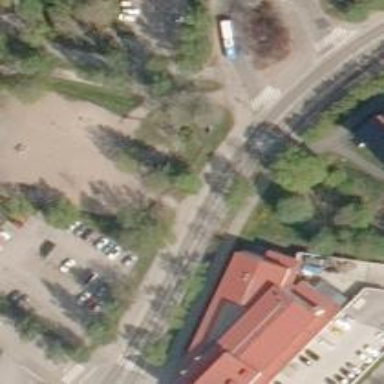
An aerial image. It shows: Asphalt cycleway.